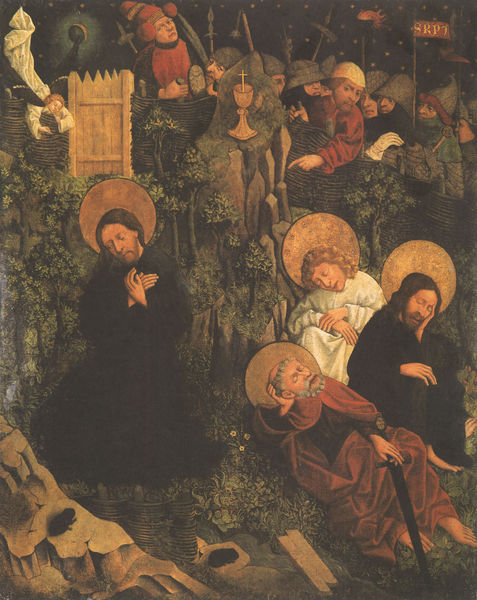
Titel: Christus am Ölberg
Künstler: Nikolaus Haberschrack
Institution: Krakau, Nationalmuseum
Schlagwörter: schlaf, weiß, menschen, holz, männer, nacht, tür, zaun, bart, geschichte, trauer, kelch, engel, garten, liegen, schlafen, alter mann, fahne, türe, lanze, kreuz, traum, schwert, beten, ritter, heiligenschein, jesus, mittelalter, speer, jünger, petrus, frosch, heiligenbild, gethsemane, erzählend